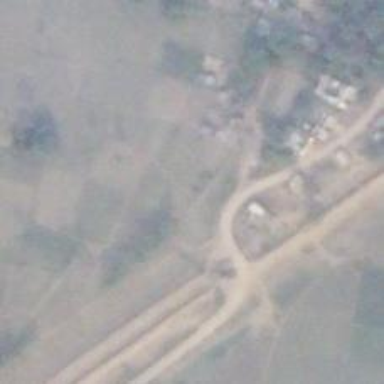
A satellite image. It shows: Tertiary road with bridge.